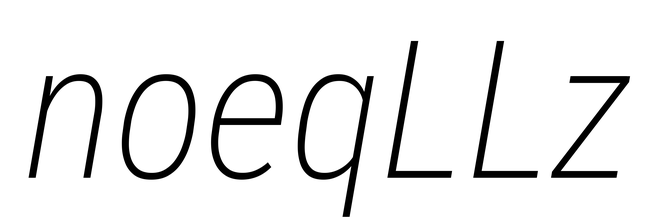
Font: Roboto-Italic_Condensed_ExtraLight_Italic